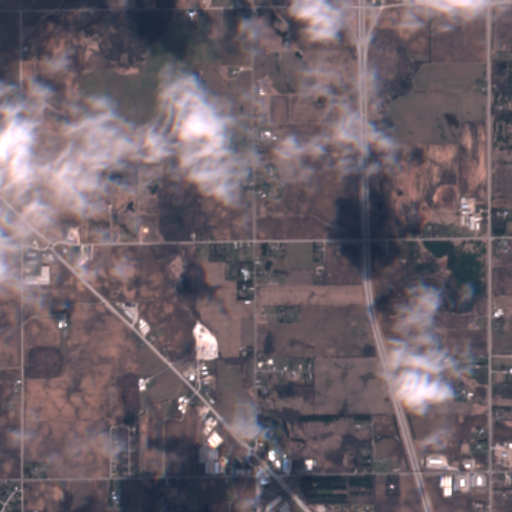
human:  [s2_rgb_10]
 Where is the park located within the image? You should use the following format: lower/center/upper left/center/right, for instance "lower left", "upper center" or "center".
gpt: The park is located in the center left of the image.
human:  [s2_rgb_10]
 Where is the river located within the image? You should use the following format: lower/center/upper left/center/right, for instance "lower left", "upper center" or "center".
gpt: The river is located in the left of the image.
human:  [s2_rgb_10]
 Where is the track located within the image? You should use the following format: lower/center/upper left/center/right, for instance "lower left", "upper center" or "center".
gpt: There is no track in the image.